Над горизонтальной поверхностью выступает сферическая горка, профиль которой представляет собой четверть окружности радиуса $R$. В верхнюю точку горки положили небольшую шайбу массой $m$ и сообщили ей горизонтальную начальную скорость $v_{0}$ (см. рисунок).  Коэффициент трения между горкой и шайбой зависит от угла $\alpha$ по закону $\mu=\operatorname{tg} \alpha$.
Через какое время $\tau$ тело достигнет горизонтальной поверхности при спуске без отрыва от горки?
Чему равна работа $A_{тр}$ силы трения к этому моменту?
При каких величинах $v_{0}$ шайба не оторвётся от поверхности горки?
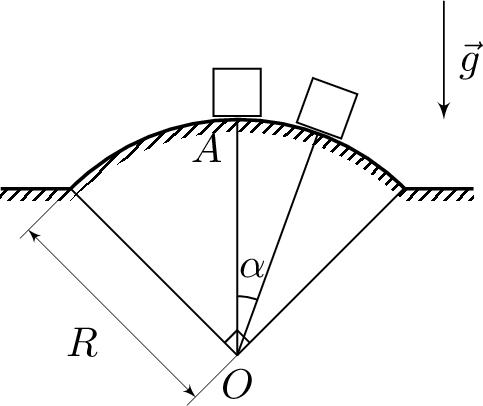
Через какое время $\tau$ тело достигнет горизонтальной поверхности при спуске без отрыва от горки?
Решение: При произвольном угле $\alpha$ на шайбу действует сила нормального давления $N$ и сила трения: $$ F_{тр}=\mu N=N \operatorname{tg} \alpha. $$ Вектор силы реакции $Q$ будет направлен к силе $N$ под таким углом, что $\operatorname{tg} \beta=F_{тр} / N=\operatorname{tg} \alpha$. Откуда $\beta=\alpha$, следовательно, сила реакции $Q$ направлена вертикально. Поэтому горизонтальная составляющая скорости будет постоянной и равной $v_{0}$. Время движения: $$ \tau=\frac{R \cos (\pi / 4)}{v_{0}}=\frac{\sqrt{2}}{2} \frac{R}{v_{0}}. $$
Ответ: $$ \tau=\frac{\sqrt{2}}{2} \frac{R}{v_{0}}. $$

Чему равна работа $A_{тр}$ силы трения к этому моменту?
Решение: Скорость шайбы в момент достижения горизонтальной поверхности будет равна $v_{1}=\sqrt{2} v_{0}$. По закону сохранения энергии: $$ \frac{m v_{0}^{2}}{2}+m g R+A_{тр}=\frac{m v_{1}^{2}}{2}+m g R \cos \frac{\pi}{4}. $$ Окончательно: $$ A_{тр}=-m\left(g R \frac{\sqrt{2}-1}{\sqrt{2}}-\frac{v_{0}^{2}}{2}\right). $$
Ответ: $$ A_{тр}=-m\left(g R \frac{\sqrt{2}-1}{\sqrt{2}}-\frac{v_{0}^{2}}{2}\right). $$

При каких величинах $v_{0}$ шайба не оторвётся от поверхности горки?
Решение: Запишем второй закон Ньютона в проекциях на ось, перпендикулярную горке $$ m \frac{\left(v_{0} / \cos \alpha\right)^{2}}{R}=m g \cos \alpha-N. $$ Отрыв произойдет при $N=0$, при этом $v_{0}^{2}=g R \cos ^{3} \alpha$. Поскольку $0 \leq \alpha \leq \pi / 4$, то отрыва не будет при $v_{0} \leq \sqrt{g R /(2 \sqrt{2})}$. Заметим, что при этих значениях $v_{0}$ работа $A_{тр}$ всегда отрицательна, как и должно быть для работы диссипативных сил.
Ответ: $$ v_{0} \leq \sqrt{g R /(2 \sqrt{2})}. $$
Темы:
T, Механика, Динамика, Всероссийские, Движение по окружности, Сухое трение, Трение